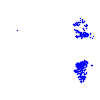
Particle: electron